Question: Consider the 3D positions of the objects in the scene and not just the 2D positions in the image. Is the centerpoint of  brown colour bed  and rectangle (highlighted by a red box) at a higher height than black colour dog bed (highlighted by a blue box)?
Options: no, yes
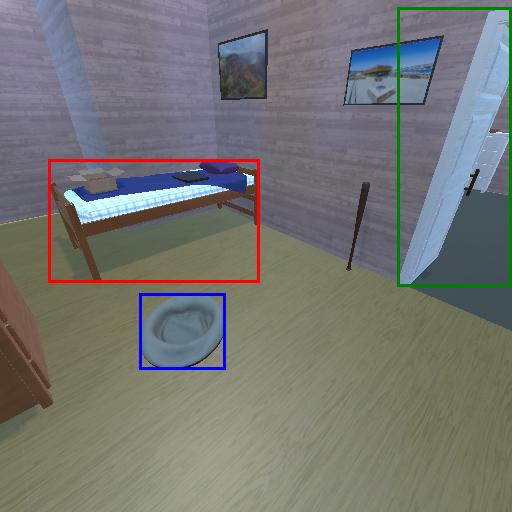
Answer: no